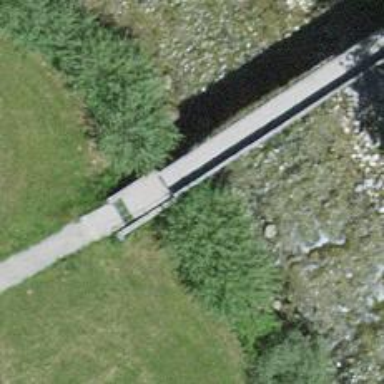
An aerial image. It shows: Covered concrete footway on bridge.